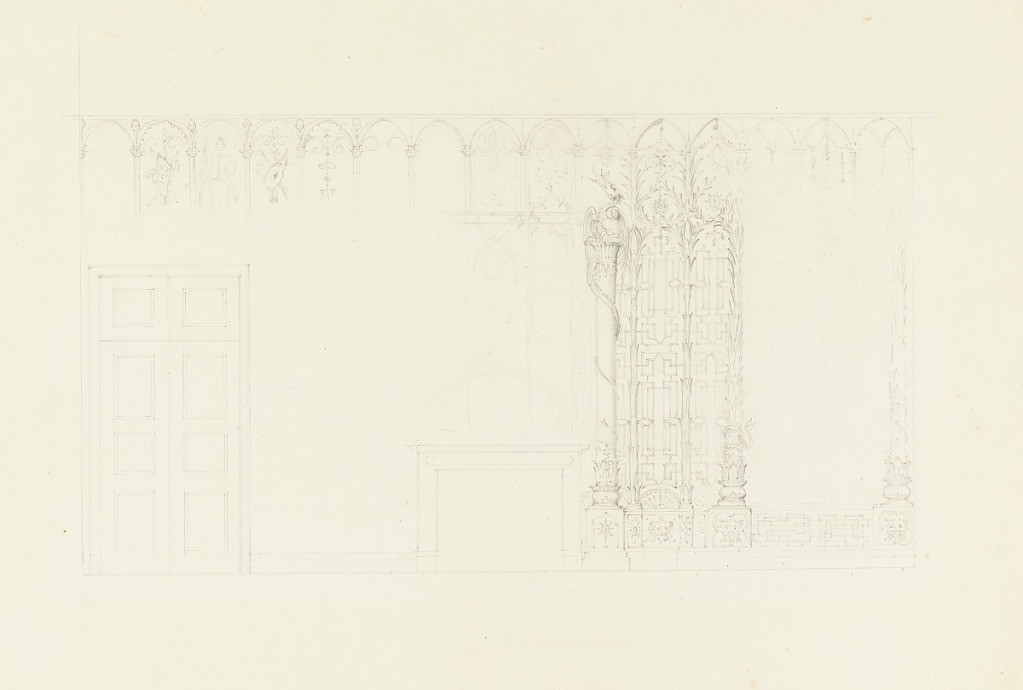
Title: Design for Wall Decoration for the South Wall of the Entrance Hall, Royal Pavilion, Brighton
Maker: Frederick Crace, English, 1779–1859
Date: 1815–22
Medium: Graphite on paper
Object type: Drawing
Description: Horizontal rectangle. Design for the Royal Pavilion, Brighton. Elevation of a wall, with a mantelpiece in the center and a doorway at the left. Detail of wall decoration at right of mantelpiece shows a painted design of latticework and narrow columns with foliated shafts, and a column entwined by a dragon. Frieze of niches above contain trophy designs.